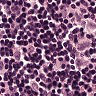
Metastatic tissue present: no